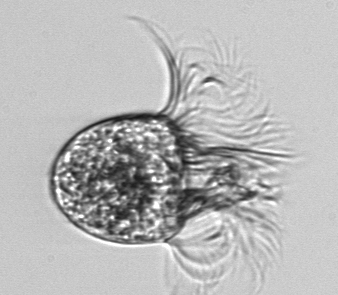
Label: Pelagostrobilidium